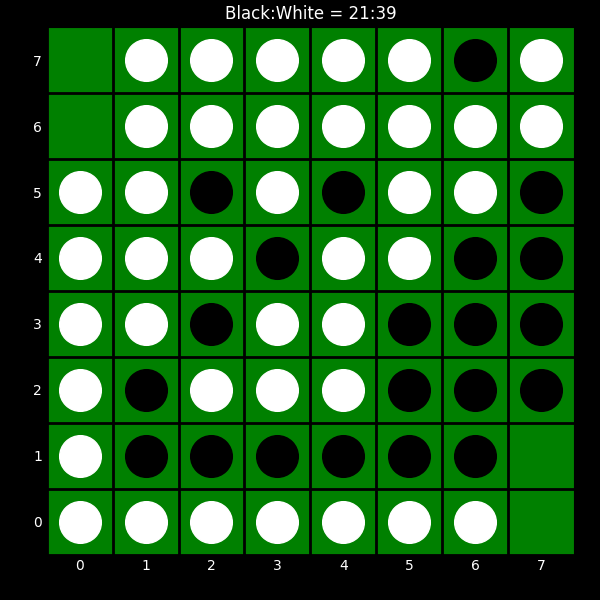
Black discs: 21
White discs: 39